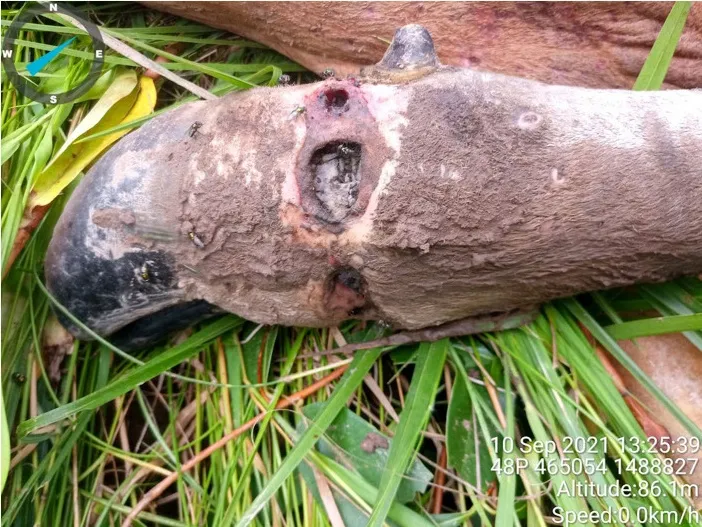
Necrotic snare wound.
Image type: medical_photograph (skin_photograph)